Interaction volume radius: 10 \u00c5
Interaction volume height: 15 \u00c5
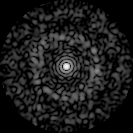
Disorder parameter: 0.8285